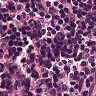
Metastatic tissue present: no